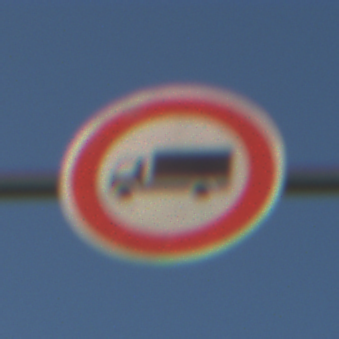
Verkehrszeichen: VerbotFuerKraftfahrzeugeUeberDreiKommaFuenfTonnen
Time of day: MorningAfternoon
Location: Outdoor (Nature)
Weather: PartlyCloudy
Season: NotSpecified
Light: Natural